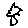
Label: tree